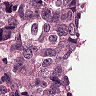
Metastatic tissue present: yes